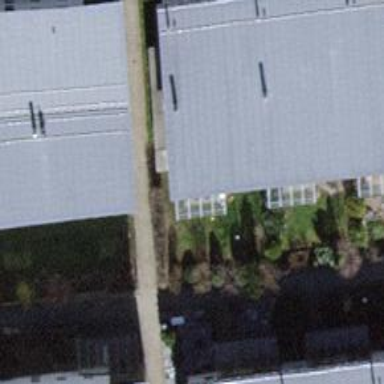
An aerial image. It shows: Semi-detached house.